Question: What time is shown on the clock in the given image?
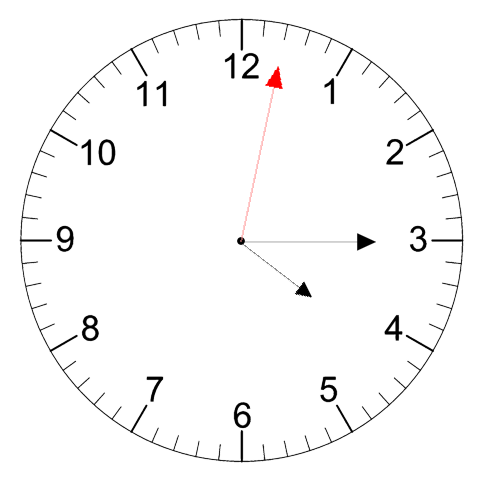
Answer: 04:15:02